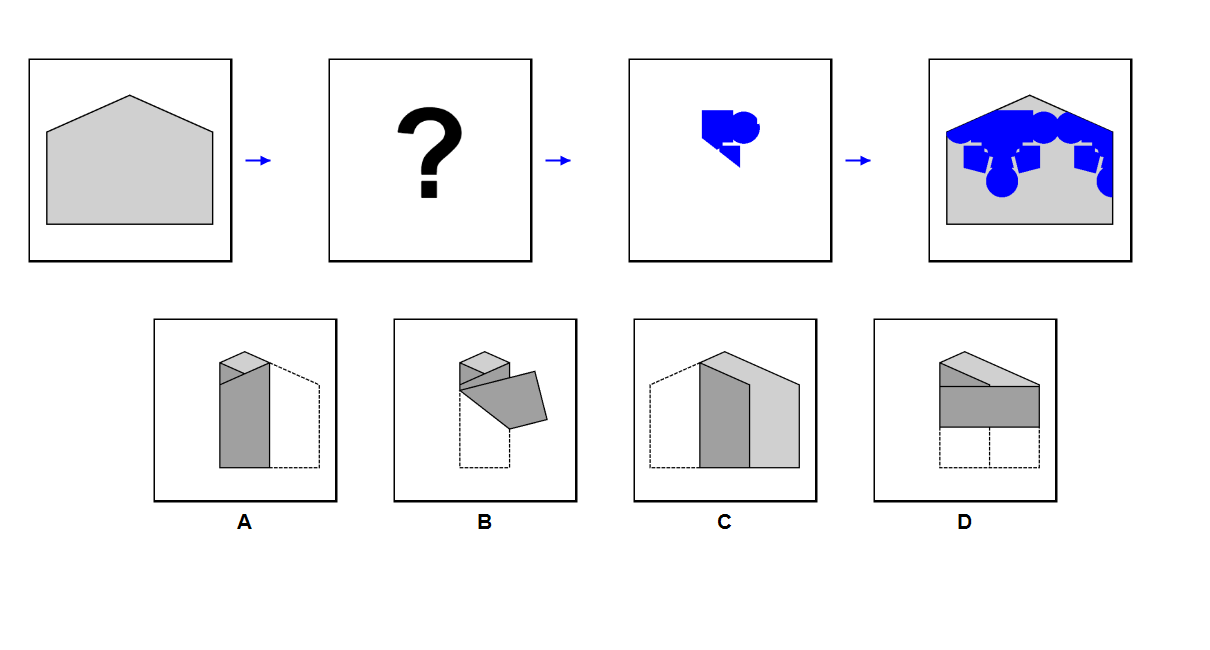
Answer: D